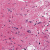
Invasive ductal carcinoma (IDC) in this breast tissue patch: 0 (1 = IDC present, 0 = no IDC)